Aerial crown-view tile of a tropical tree (Barro Colorado Island, Panama), acquired 20241216:
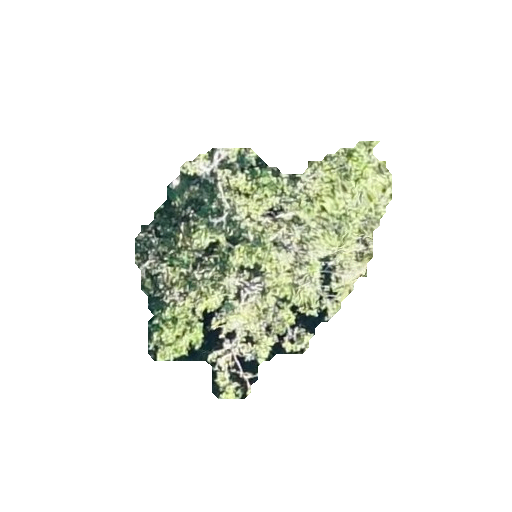
Species: Poulsenia armata
GBIF accepted scientific name: Poulsenia armata
Crown area: 62.536 m²